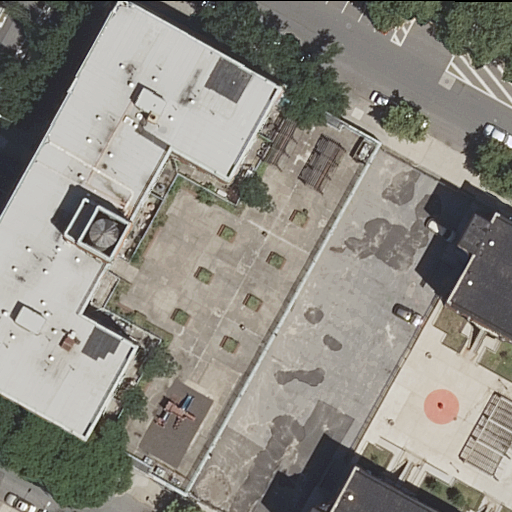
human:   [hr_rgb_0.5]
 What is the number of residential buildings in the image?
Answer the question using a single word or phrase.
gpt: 2

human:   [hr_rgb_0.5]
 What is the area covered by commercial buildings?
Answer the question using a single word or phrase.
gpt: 0m2

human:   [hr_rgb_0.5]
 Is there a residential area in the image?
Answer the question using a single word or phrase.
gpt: yes

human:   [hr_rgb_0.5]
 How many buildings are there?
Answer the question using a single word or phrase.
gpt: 2

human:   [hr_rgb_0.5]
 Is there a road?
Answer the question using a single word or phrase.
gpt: yes

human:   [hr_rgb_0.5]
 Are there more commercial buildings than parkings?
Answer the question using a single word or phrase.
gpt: no

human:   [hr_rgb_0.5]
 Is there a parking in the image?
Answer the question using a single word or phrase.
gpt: yes

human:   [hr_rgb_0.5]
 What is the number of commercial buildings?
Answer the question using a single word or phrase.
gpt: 0

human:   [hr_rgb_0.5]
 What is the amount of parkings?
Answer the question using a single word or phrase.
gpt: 2

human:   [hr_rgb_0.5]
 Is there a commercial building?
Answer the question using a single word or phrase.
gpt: no

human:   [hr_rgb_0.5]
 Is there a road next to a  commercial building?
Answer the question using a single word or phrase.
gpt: no

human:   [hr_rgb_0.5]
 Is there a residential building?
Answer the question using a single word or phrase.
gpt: yes

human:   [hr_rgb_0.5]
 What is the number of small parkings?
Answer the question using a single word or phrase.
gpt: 0

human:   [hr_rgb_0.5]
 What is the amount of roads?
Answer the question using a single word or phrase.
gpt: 5

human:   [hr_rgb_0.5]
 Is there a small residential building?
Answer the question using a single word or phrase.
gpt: no

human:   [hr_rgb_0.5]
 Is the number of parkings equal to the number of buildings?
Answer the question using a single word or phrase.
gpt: yes

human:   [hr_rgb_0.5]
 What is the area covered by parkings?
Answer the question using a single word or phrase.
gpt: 4216m2

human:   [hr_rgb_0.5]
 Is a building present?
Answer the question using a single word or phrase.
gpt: yes

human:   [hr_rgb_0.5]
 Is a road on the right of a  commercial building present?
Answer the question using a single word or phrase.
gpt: no

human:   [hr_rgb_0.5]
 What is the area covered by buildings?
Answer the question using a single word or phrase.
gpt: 1748m2

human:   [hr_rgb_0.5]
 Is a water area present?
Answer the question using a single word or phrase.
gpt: no

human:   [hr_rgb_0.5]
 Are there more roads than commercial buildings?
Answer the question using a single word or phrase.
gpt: yes

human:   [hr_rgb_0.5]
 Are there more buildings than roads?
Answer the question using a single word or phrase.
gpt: no

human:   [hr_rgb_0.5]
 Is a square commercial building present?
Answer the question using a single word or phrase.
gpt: no

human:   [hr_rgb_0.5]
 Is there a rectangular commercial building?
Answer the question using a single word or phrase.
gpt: no

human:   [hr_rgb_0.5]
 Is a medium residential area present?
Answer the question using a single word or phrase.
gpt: no

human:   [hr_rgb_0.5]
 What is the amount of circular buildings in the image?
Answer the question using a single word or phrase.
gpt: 0

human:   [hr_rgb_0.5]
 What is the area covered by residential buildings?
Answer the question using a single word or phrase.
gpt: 1748m2

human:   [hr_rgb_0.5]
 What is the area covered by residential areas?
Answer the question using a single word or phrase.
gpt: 9625m2

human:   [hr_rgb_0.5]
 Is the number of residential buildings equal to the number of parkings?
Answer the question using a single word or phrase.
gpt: yes

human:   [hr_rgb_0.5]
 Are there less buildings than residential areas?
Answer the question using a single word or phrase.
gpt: no

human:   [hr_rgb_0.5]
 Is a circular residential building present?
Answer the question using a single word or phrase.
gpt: no

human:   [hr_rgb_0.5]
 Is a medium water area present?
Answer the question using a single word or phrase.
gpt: no

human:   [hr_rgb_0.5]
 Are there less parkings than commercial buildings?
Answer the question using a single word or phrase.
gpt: no

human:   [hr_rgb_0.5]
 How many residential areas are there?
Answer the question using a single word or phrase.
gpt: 1

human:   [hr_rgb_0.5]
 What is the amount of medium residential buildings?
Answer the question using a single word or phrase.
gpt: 1

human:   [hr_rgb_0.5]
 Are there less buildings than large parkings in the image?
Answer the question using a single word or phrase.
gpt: no

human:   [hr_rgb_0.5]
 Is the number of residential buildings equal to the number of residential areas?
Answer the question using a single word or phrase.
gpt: no

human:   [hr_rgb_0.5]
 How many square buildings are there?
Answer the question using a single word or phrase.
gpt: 0

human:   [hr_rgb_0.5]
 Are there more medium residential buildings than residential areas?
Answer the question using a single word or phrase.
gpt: no

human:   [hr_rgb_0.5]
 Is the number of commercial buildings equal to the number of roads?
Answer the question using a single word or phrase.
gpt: no

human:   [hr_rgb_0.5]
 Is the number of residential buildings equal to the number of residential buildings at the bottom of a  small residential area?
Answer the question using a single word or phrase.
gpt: no

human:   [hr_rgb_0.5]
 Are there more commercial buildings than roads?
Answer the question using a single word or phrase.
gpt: no

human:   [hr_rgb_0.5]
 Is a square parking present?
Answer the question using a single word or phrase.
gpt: no

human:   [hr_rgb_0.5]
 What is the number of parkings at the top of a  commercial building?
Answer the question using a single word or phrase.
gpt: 0

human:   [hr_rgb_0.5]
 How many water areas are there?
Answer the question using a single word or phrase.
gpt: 0

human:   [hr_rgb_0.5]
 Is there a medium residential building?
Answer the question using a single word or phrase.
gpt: yes

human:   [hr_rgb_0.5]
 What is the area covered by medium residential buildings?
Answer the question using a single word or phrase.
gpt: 250m2

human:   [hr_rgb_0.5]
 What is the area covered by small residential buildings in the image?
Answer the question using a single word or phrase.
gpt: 0m2

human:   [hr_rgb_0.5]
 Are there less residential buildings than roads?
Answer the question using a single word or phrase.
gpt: yes

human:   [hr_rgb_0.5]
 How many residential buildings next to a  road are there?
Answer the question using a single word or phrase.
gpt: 2

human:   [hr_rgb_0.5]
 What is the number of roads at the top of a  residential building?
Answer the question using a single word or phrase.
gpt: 3

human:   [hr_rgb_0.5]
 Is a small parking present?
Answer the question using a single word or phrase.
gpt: no

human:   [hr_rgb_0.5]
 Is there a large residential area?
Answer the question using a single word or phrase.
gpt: yes

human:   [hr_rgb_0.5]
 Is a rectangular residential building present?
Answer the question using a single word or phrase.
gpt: yes

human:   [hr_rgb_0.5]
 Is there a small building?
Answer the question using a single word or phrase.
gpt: no

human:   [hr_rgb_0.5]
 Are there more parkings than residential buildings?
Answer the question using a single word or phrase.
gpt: no

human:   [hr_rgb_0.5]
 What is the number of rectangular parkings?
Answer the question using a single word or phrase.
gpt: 2

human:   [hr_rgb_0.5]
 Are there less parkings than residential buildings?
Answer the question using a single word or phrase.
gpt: no

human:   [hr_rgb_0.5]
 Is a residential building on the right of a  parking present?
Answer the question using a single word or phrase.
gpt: yes

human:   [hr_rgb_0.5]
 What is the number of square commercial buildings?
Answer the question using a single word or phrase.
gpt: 0

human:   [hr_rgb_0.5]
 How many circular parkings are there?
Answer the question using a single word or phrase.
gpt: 0

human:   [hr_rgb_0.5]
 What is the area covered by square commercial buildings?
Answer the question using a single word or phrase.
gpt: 0m2

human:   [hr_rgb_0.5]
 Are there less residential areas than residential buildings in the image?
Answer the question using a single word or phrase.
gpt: yes